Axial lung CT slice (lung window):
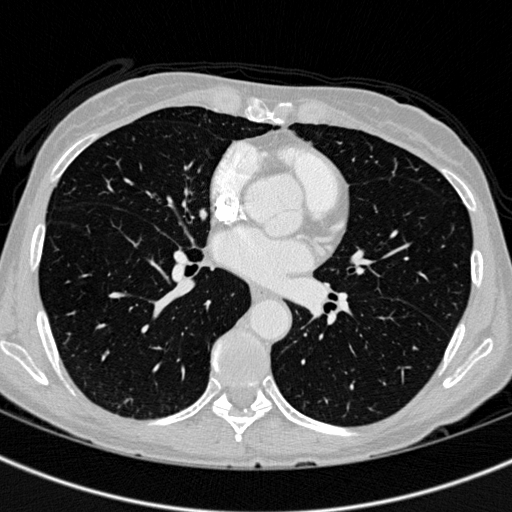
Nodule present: no